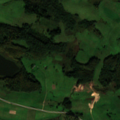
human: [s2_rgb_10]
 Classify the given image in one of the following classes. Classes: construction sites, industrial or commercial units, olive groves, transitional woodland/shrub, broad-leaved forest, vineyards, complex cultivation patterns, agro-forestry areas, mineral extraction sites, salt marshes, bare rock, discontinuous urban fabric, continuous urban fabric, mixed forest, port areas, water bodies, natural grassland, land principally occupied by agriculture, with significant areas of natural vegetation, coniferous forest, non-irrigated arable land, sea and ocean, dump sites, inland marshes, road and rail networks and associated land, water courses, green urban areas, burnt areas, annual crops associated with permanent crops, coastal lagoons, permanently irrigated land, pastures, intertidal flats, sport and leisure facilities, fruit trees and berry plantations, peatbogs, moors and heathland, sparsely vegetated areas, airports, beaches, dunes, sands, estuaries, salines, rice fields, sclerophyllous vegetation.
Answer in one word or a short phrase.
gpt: non-irrigated arable land, pastures, complex cultivation patterns, broad-leaved forest